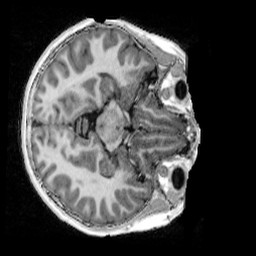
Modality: UNIT1_denoised
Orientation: axial
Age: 9
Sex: female
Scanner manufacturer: siemens
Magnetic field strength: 3 T
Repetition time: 4 s
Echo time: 0.00303 s